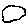
Label: cloud